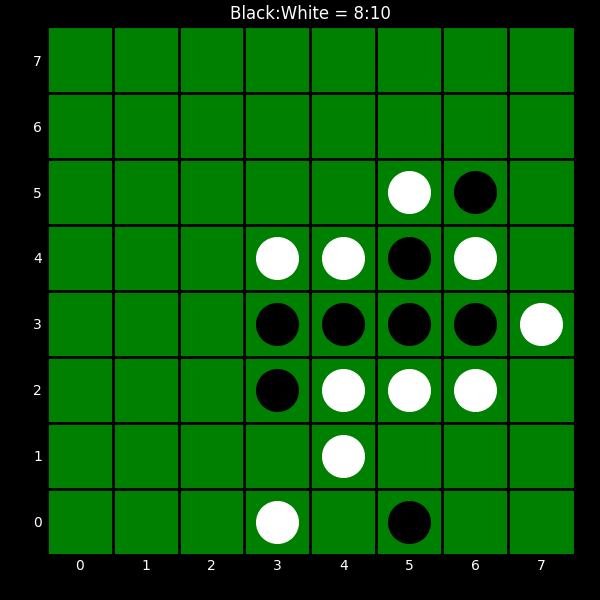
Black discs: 8
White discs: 10